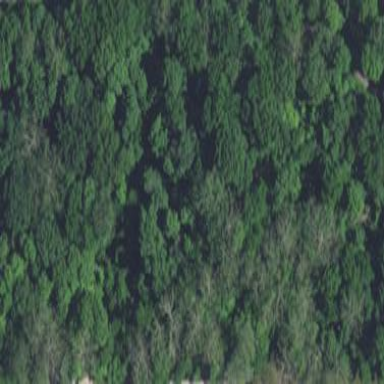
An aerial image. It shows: Forest area with mix of leaf types and cycles.